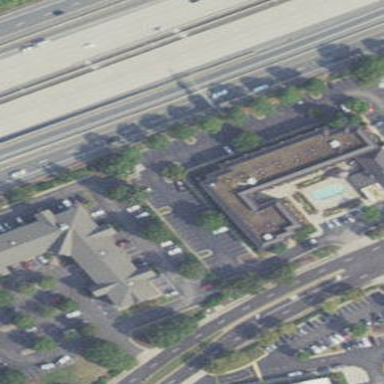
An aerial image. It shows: Hotel building.